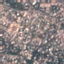
Land use / land cover: Residential